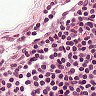
Metastatic tissue present: no